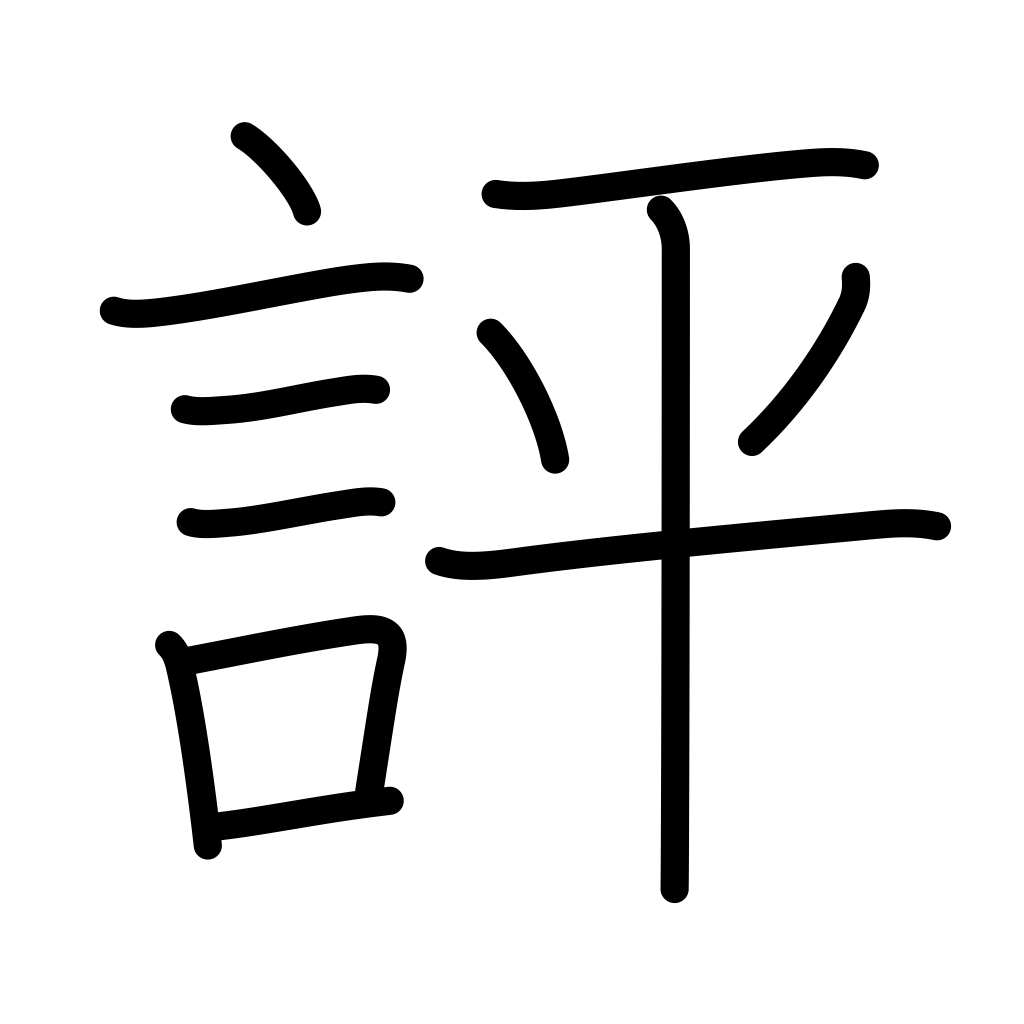
Meaning: evaluate, criticism, comment